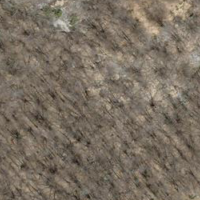
EUNIS habitat code: 41
Species observed at this site:
Amata phegea